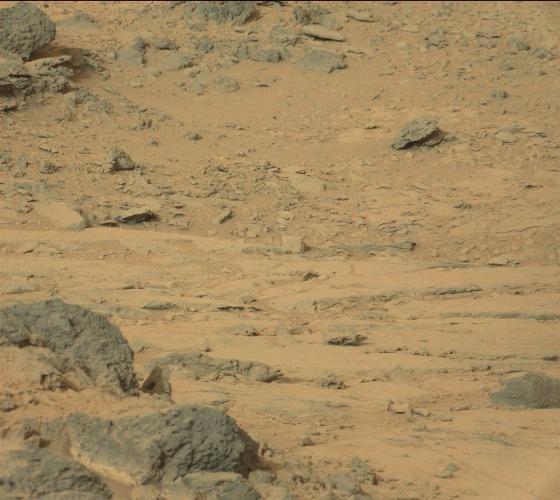
Terrain classes present: Bedrock, Gravel / Sand / Soil, Rock, Shadow